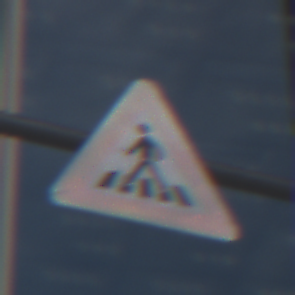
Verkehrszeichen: FussgaengerueberwegRechts
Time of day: MorningAfternoon
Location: Outdoor (Urban)
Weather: PartlyCloudy
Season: NotSpecified
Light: Natural